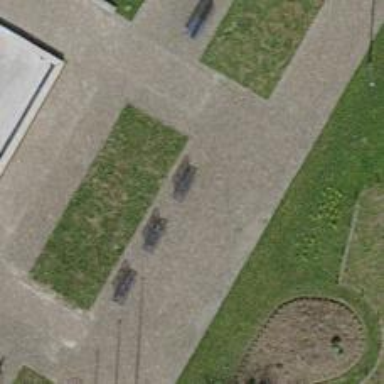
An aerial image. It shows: Bench for seating.